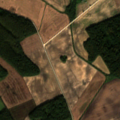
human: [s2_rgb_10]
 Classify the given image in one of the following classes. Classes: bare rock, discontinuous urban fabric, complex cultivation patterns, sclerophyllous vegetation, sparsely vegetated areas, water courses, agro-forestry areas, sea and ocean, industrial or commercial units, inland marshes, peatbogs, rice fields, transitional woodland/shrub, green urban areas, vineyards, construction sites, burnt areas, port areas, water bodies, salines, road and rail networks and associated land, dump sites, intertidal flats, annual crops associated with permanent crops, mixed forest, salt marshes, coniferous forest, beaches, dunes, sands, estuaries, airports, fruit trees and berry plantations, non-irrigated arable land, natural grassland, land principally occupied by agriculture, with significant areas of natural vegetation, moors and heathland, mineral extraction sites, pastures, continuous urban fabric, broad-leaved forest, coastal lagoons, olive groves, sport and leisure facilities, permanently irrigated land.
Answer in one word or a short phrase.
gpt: non-irrigated arable land, broad-leaved forest, mixed forest